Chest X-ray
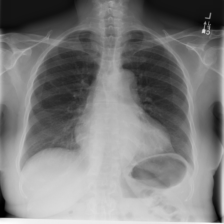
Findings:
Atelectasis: negative
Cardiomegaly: negative
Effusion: negative
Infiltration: negative
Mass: negative
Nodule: negative
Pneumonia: negative
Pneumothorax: negative
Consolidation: negative
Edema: negative
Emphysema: negative
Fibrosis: negative
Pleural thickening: negative
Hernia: negative